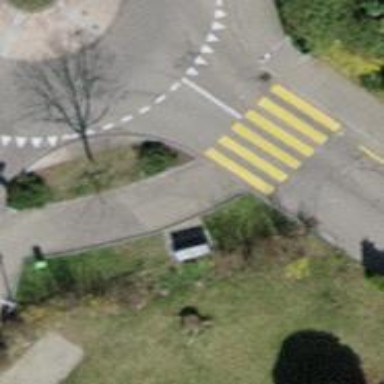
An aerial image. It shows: Kerb barrier.